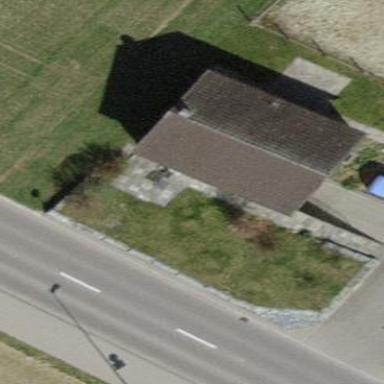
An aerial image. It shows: Building with tiled roof.